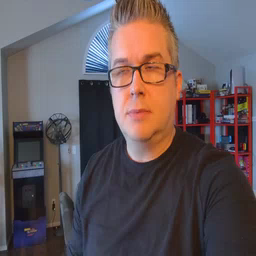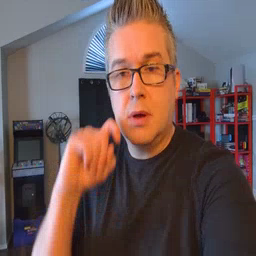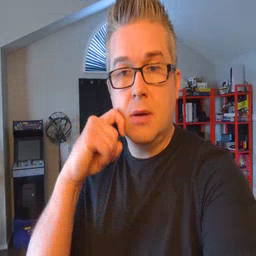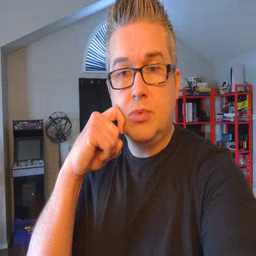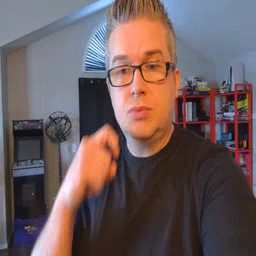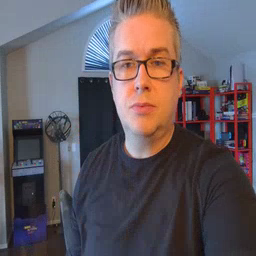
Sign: apple